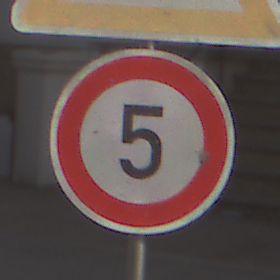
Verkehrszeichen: Geschwindigkeit5
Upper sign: Gefahrenstelle
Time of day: MorningAfternoon
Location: Outdoor (Urban)
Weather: PartlyCloudy
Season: NotSpecified
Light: Natural